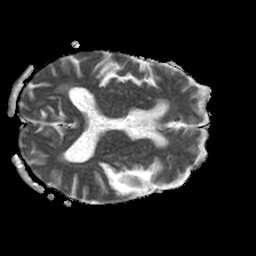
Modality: ADC
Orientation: axial
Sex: male
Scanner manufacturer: philips
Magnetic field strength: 1.5 T
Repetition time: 3.406 s
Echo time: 0.06922 s